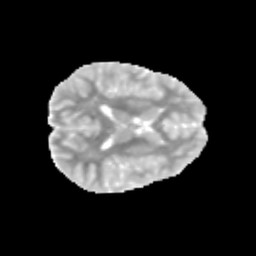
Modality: MD
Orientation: axial
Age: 10
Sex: female
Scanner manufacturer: siemens
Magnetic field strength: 3 T
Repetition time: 3.8 s
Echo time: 0.07 s